【题型】填空题　【知识点】解析几何　【难度】medium
在内切圆圆心为$M$的$\triangle ABC$中，$AB=3$，$BC=4$，$AC=5$，在平面$ABC$内，过点$M$作动直线$l$，现将$\triangle ABC$沿动直线$l$翻折，使翻折后的点$C$在平面$ABM$上的射影$E$落在直线$AB$上，点$C$在直线$l$上的射影为$F$，则$\dfrac{|EF|}{|CF|}$的最小值为\underline{\quad\quad}.
【解答】
\vspace{8pt}
\noindent
\textbf{【答案】}$8\sqrt{10}-25$

\vspace{3pt}
\noindent
\textbf{【分析】}建立坐标系，设直线$l$斜率为$k$，用$k$表示出$|EF|$，$|CF|$，利用基本不等式得出答案.

\vspace{5pt}
\noindent
\textbf{【解析】}过$M$作$\triangle ABC$的三边的垂线，设$\odot M$的半径为$r$，

\noindent
则$3-r+4-r=5$，即$r=1$.

\noindent
以$BA$，$BC$为坐标轴建立平面直角坐标系，如图所示：

\vspace{3pt}
\noindent
则$M(1,1)$，$C(0,4)$.

\noindent
$\because C$在平面$ABM$的射影在直线$AB$上，故直线$l$必存在斜率.

\noindent
过$C$作$CF\perp l$，垂足为$F$，交直线$AB$于$E$.

\noindent
设直线$l$的方程为：$y=k(x-1)+1$，则$|CF|=\dfrac{|k+3|}{\sqrt{k^2+1}}$，

\noindent
又直线$CE$的方程为：$y=-\dfrac{1}{k}x+4$，

\noindent
$\therefore E(4k,0)$，$\therefore |CE|=\sqrt{16k^2+16}=4\sqrt{k^2+1}$，

\noindent
故而$|EF|=4\sqrt{k^2+1}-\dfrac{|k+3|}{\sqrt{k^2+1}}$.

\noindent
$\therefore \dfrac{|EF|}{|CF|}=\dfrac{4(k^2+1)}{|k+3|}-1$.

\vspace{3pt}
\noindent
\textcircled{1} 若$k>-3$，则$\dfrac{4(k^2+1)}{|k+3|}-1=4(k+3)+\dfrac{40}{k+3}-25\geq 8\sqrt{10}-25$.

\noindent
当且仅当$4(k+3)=\dfrac{40}{k+3}$即$k=\sqrt{10}-3$时取等号.

\vspace{3pt}
\noindent
\textcircled{2} 若$k<-3$，则$\dfrac{4(k^2+1)}{|k+3|}-1=4(-k-3)+\dfrac{40}{-k-3}+23\geq 8\sqrt{10}+23$.

\noindent
当且仅当$4(-k-3)=\dfrac{40}{-k-3}$即$k=-\sqrt{10}-3$时取等号.

\vspace{3pt}
\noindent
综上可知$\dfrac{|EF|}{|CF|}$的最小值为$8\sqrt{10}-25$.

\vspace{5pt}
\noindent
故答案为：$8\sqrt{10}-25$

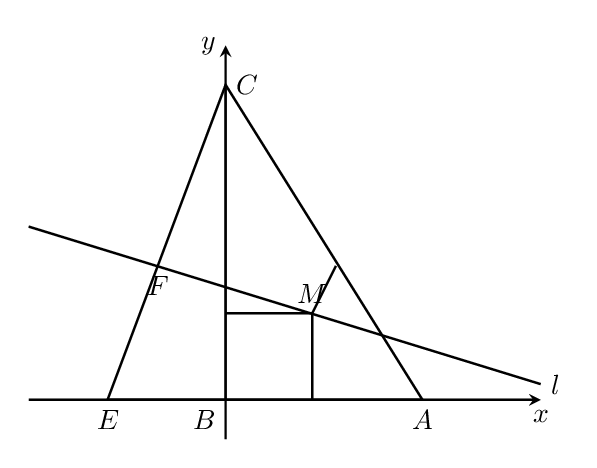